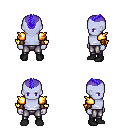
a pixel art fantasy rpg character, male body template, dark elf, purple skin, gold arm armor, metal pants, blue short mohawk hairstyle, cloth bracers, black shoes, four views (front, back, left, right), 2x2 character sprite sheet, small pixel art, hard edges, no anti-aliasing